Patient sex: M
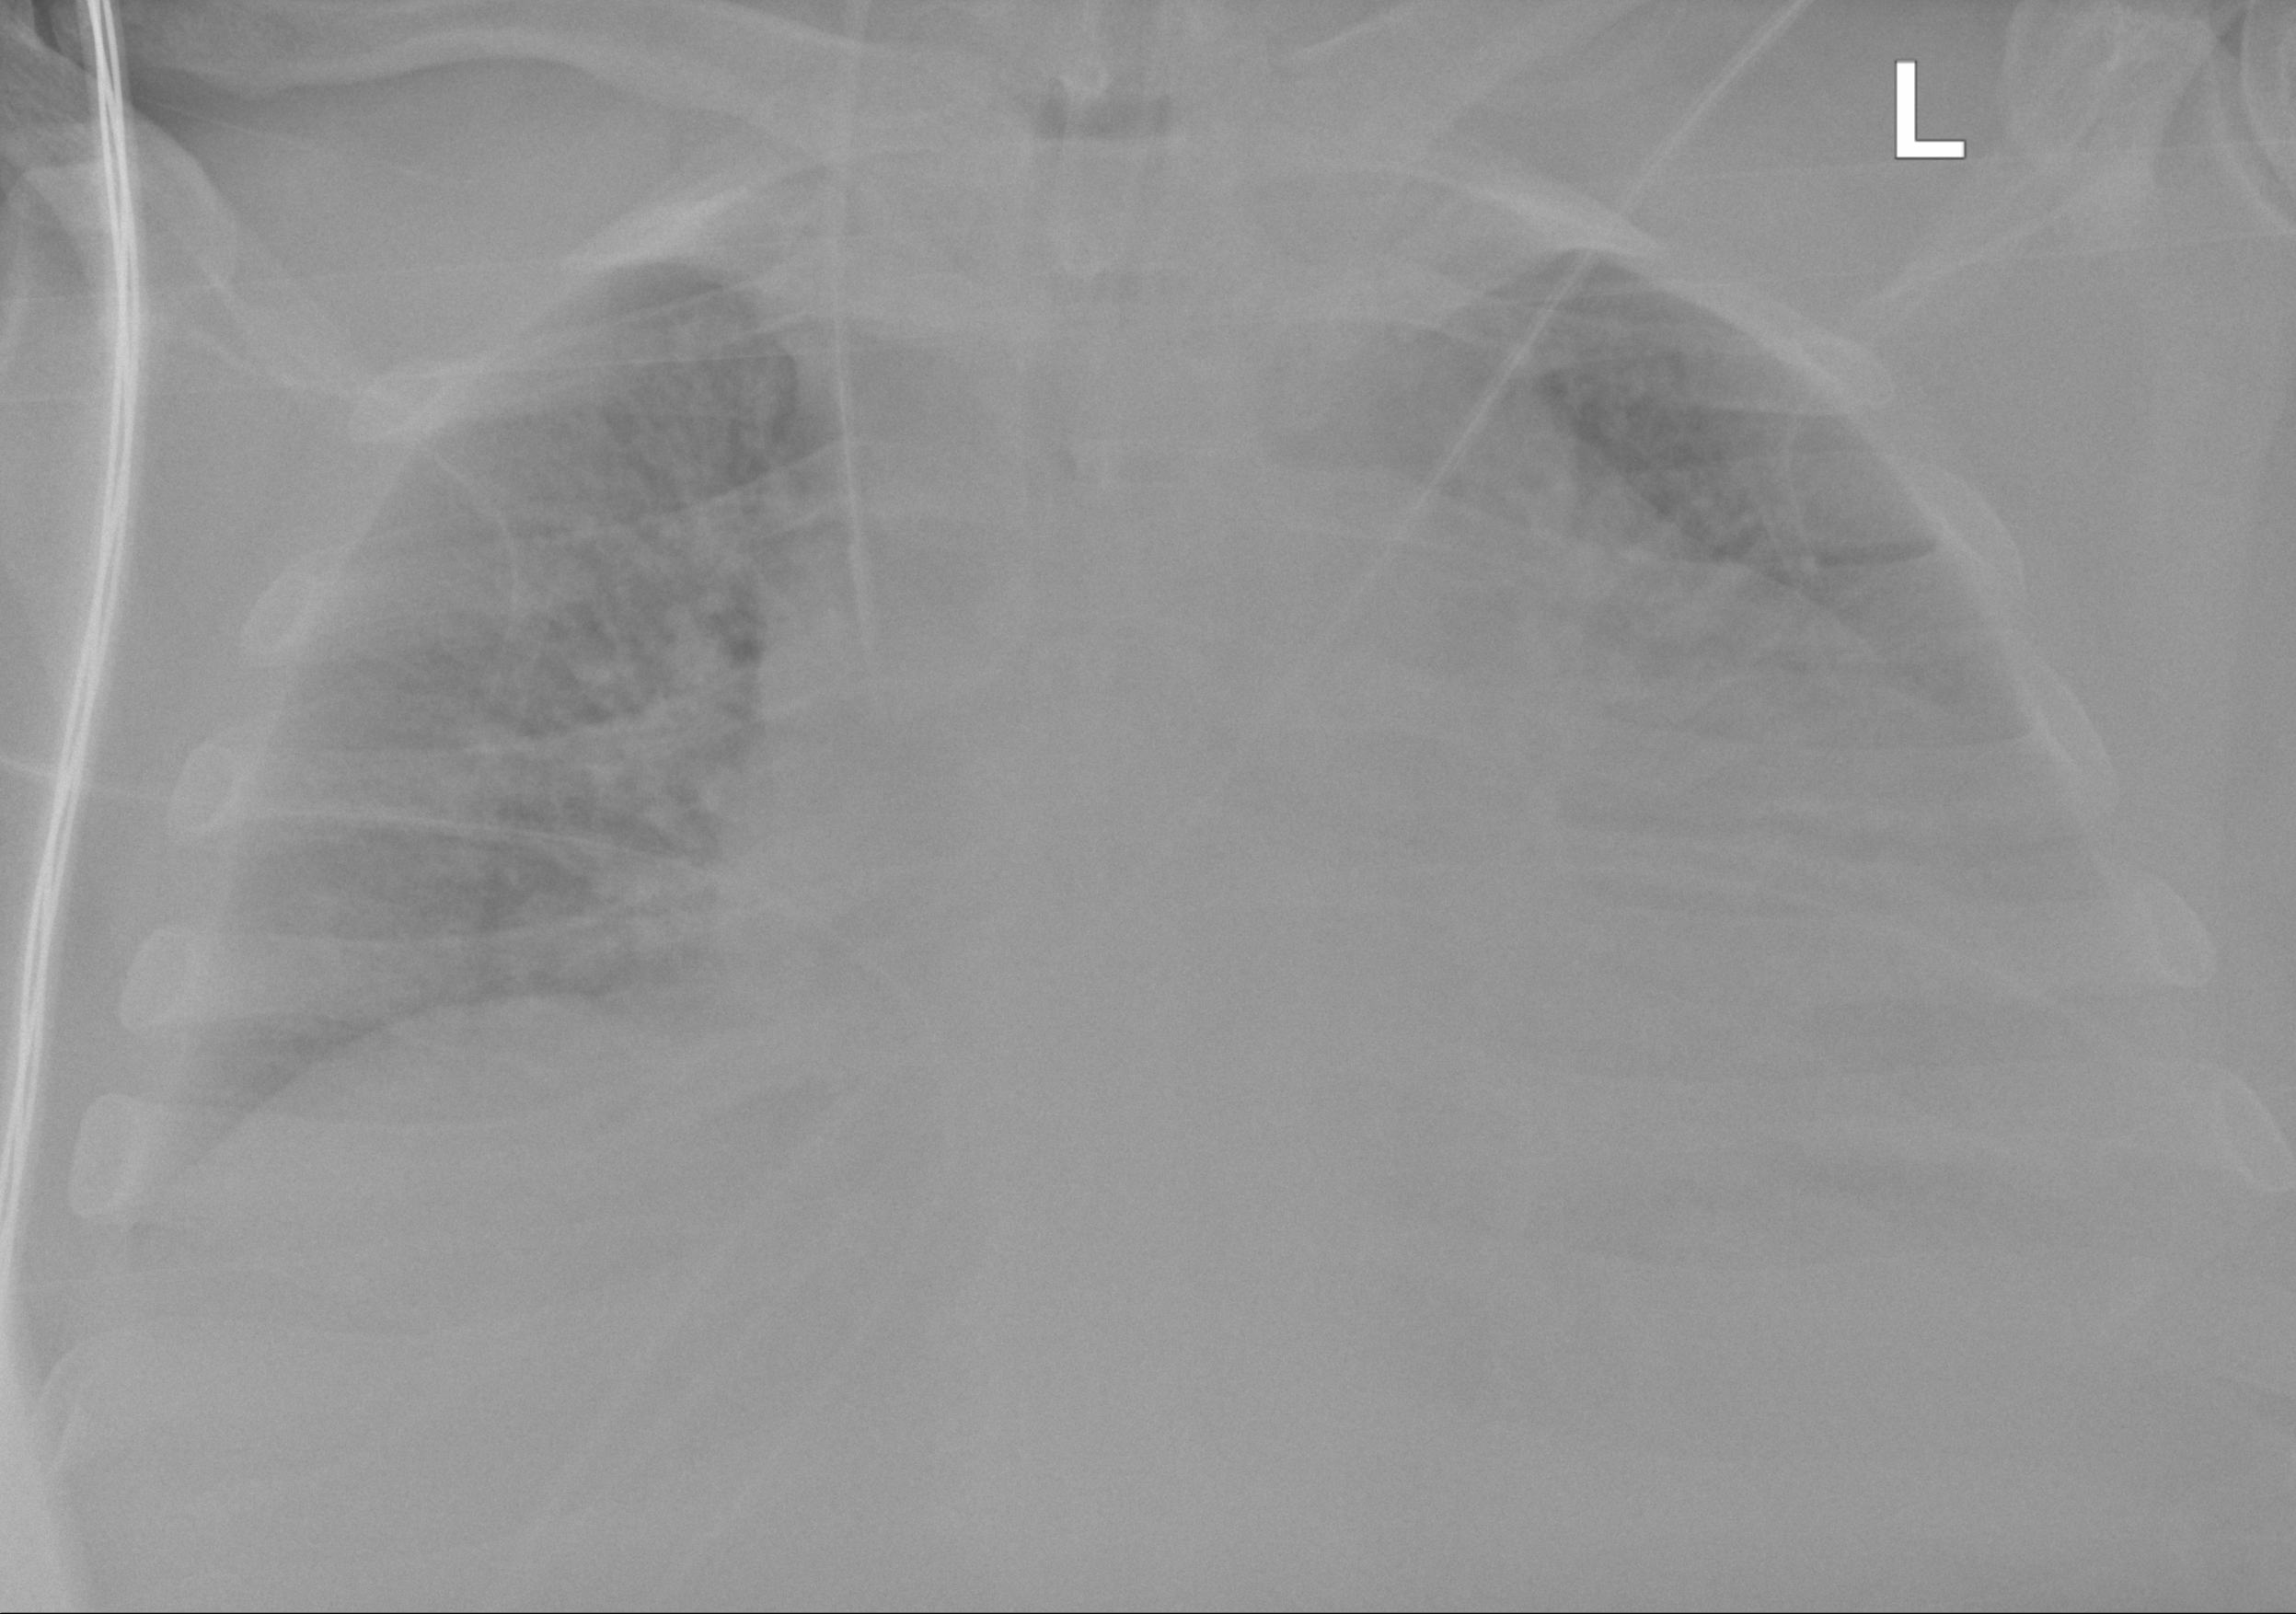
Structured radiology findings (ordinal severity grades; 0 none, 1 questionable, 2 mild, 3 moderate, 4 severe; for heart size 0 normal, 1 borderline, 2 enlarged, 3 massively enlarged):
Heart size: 2
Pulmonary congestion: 2
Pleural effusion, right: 0
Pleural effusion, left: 2
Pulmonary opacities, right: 1
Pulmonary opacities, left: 1
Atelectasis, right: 2
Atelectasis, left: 2